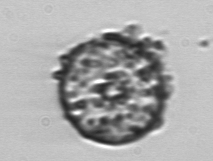
Label: Thalassiosira